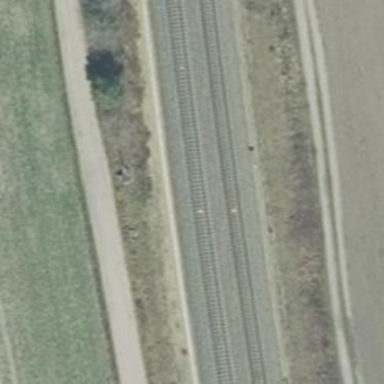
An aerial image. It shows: Railway signal.